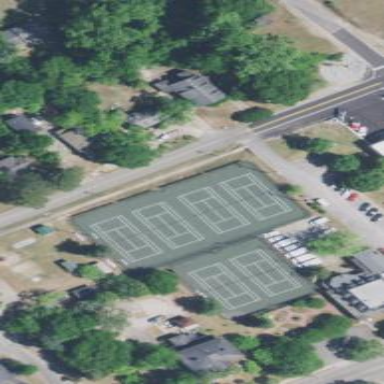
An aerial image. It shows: Tennis court on the leisure land pitch.